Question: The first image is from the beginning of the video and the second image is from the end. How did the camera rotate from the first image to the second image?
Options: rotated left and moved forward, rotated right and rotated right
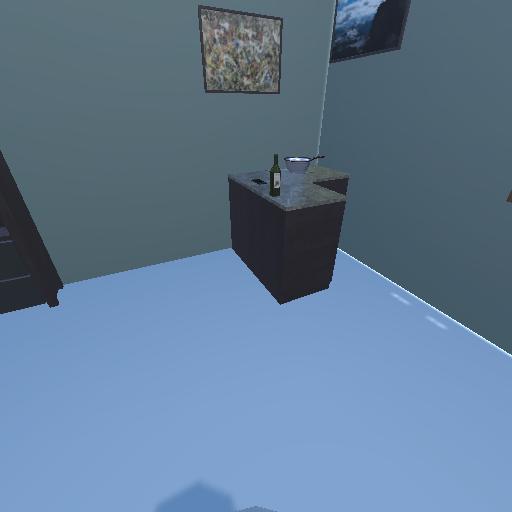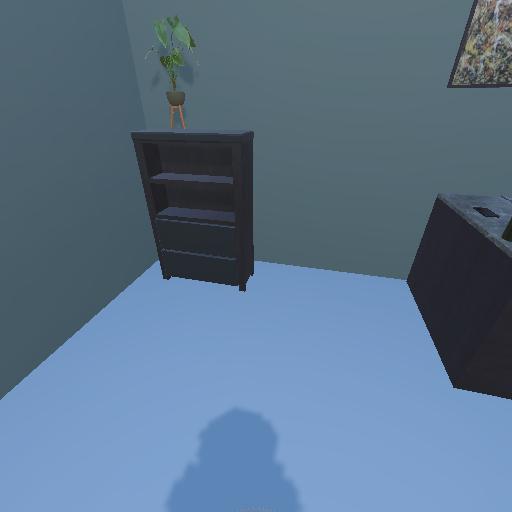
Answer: rotated left and moved forward